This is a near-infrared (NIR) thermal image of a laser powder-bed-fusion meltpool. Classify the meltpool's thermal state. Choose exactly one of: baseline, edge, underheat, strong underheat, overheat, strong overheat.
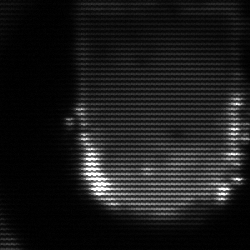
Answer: baseline